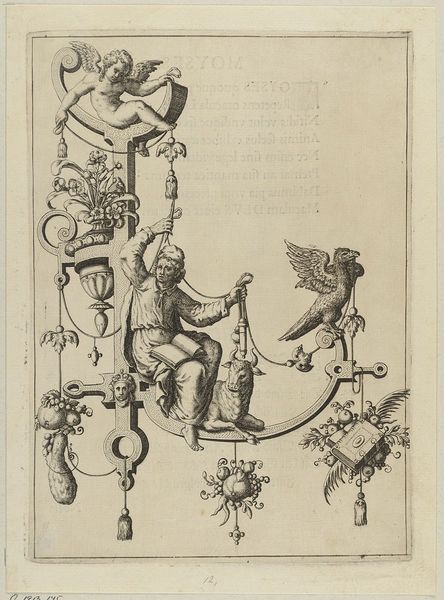
Titel: Der Buchstabe L, Blatt aus der Folge 'Nova Alphati Effictio Historiis'
Künstler: Johann Theodor de Bry
Standort: Hamburg
Institution: Museum für Kunst und Gewerbe Hamburg
Schlagwörter: adler, flügel, mann, vogel, blume, blumen, schwarz, skizze, weiss, tiere, ornament, gesicht, engel, frucht, blumentopf, topf, schrift, papier, grafik, graphik, kuh, ornamente, fotografie, photographie, buch, druckgraphik, druckgrafik, stich, seite, buchstaben, buchseite, putten, kupferstich, bock, ochse, stier, amoretten, groteske, ochs, evangelist, lukas, alphabet, rollwerk, tierornament, beschlagwerk, gerippt, reproduktionen, druckerzeugnisse, pflanzenornamente, schweifwerk, früchte, ornamentstich, vorlageblätter, schweifgroteske